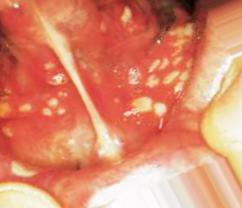
Condition: Mouth Ulcer